Question: I have added script in my page. I am getting following error.

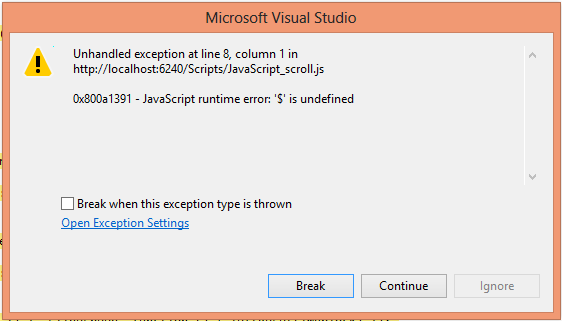
Answer: '$' is defined by jQuery, which you probably haven't referenced. A simple way to get it is to add one of the CDN urls to your template HTML:
'''
<script src="http://code.jquery.com/jquery-1.10.1.min.js"></script>
'''